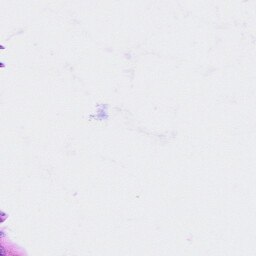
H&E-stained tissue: Cervix